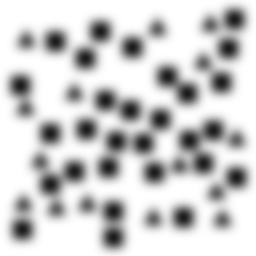
Squares: 29
Triangles: 15
Stars: 0
Total shapes: 44